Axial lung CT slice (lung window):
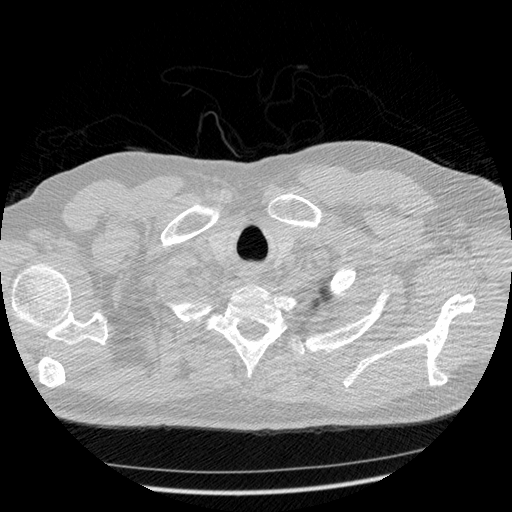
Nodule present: no